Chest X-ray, PA view. Patient: 48 years old, sex F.
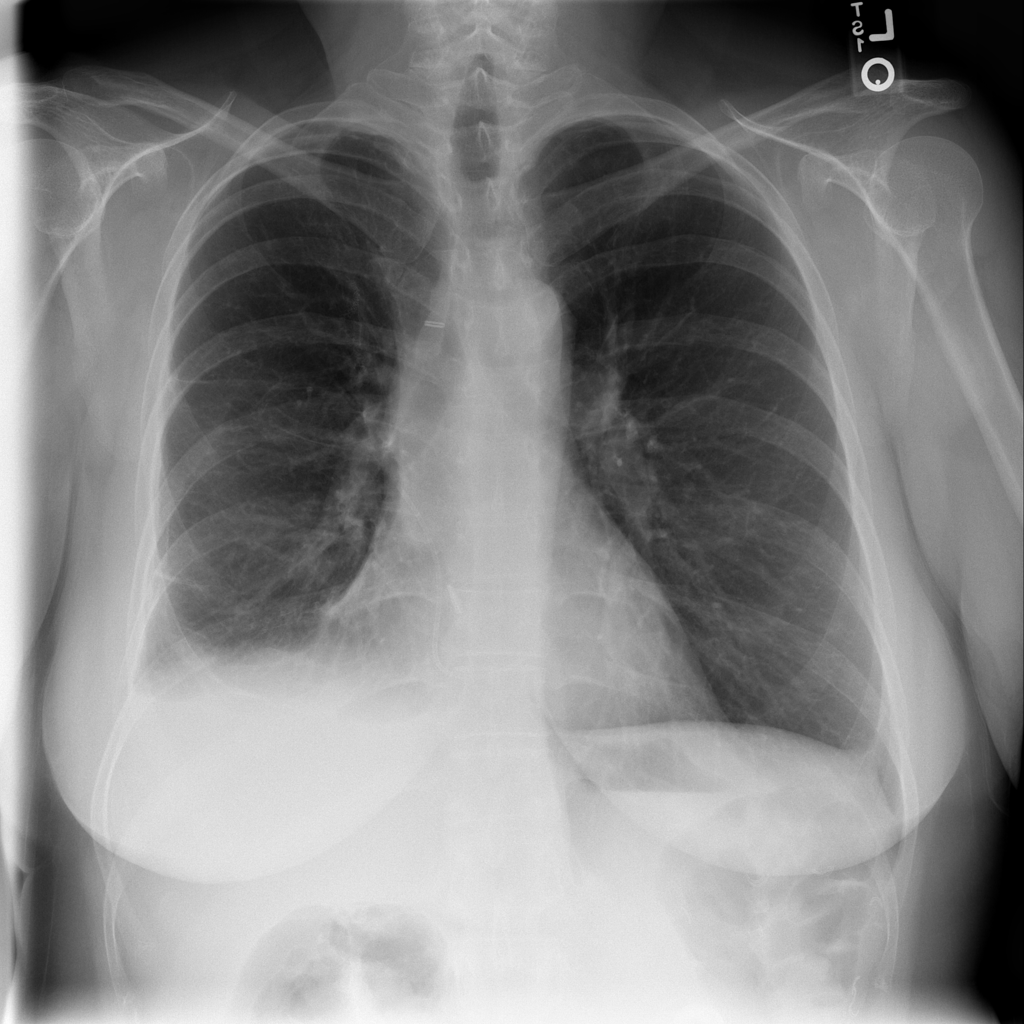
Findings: No Finding